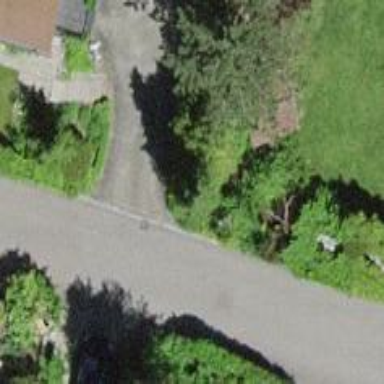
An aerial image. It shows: Smoothly paved residential road.